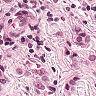
Metastatic tissue present: yes